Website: macys
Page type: delivery-shipping
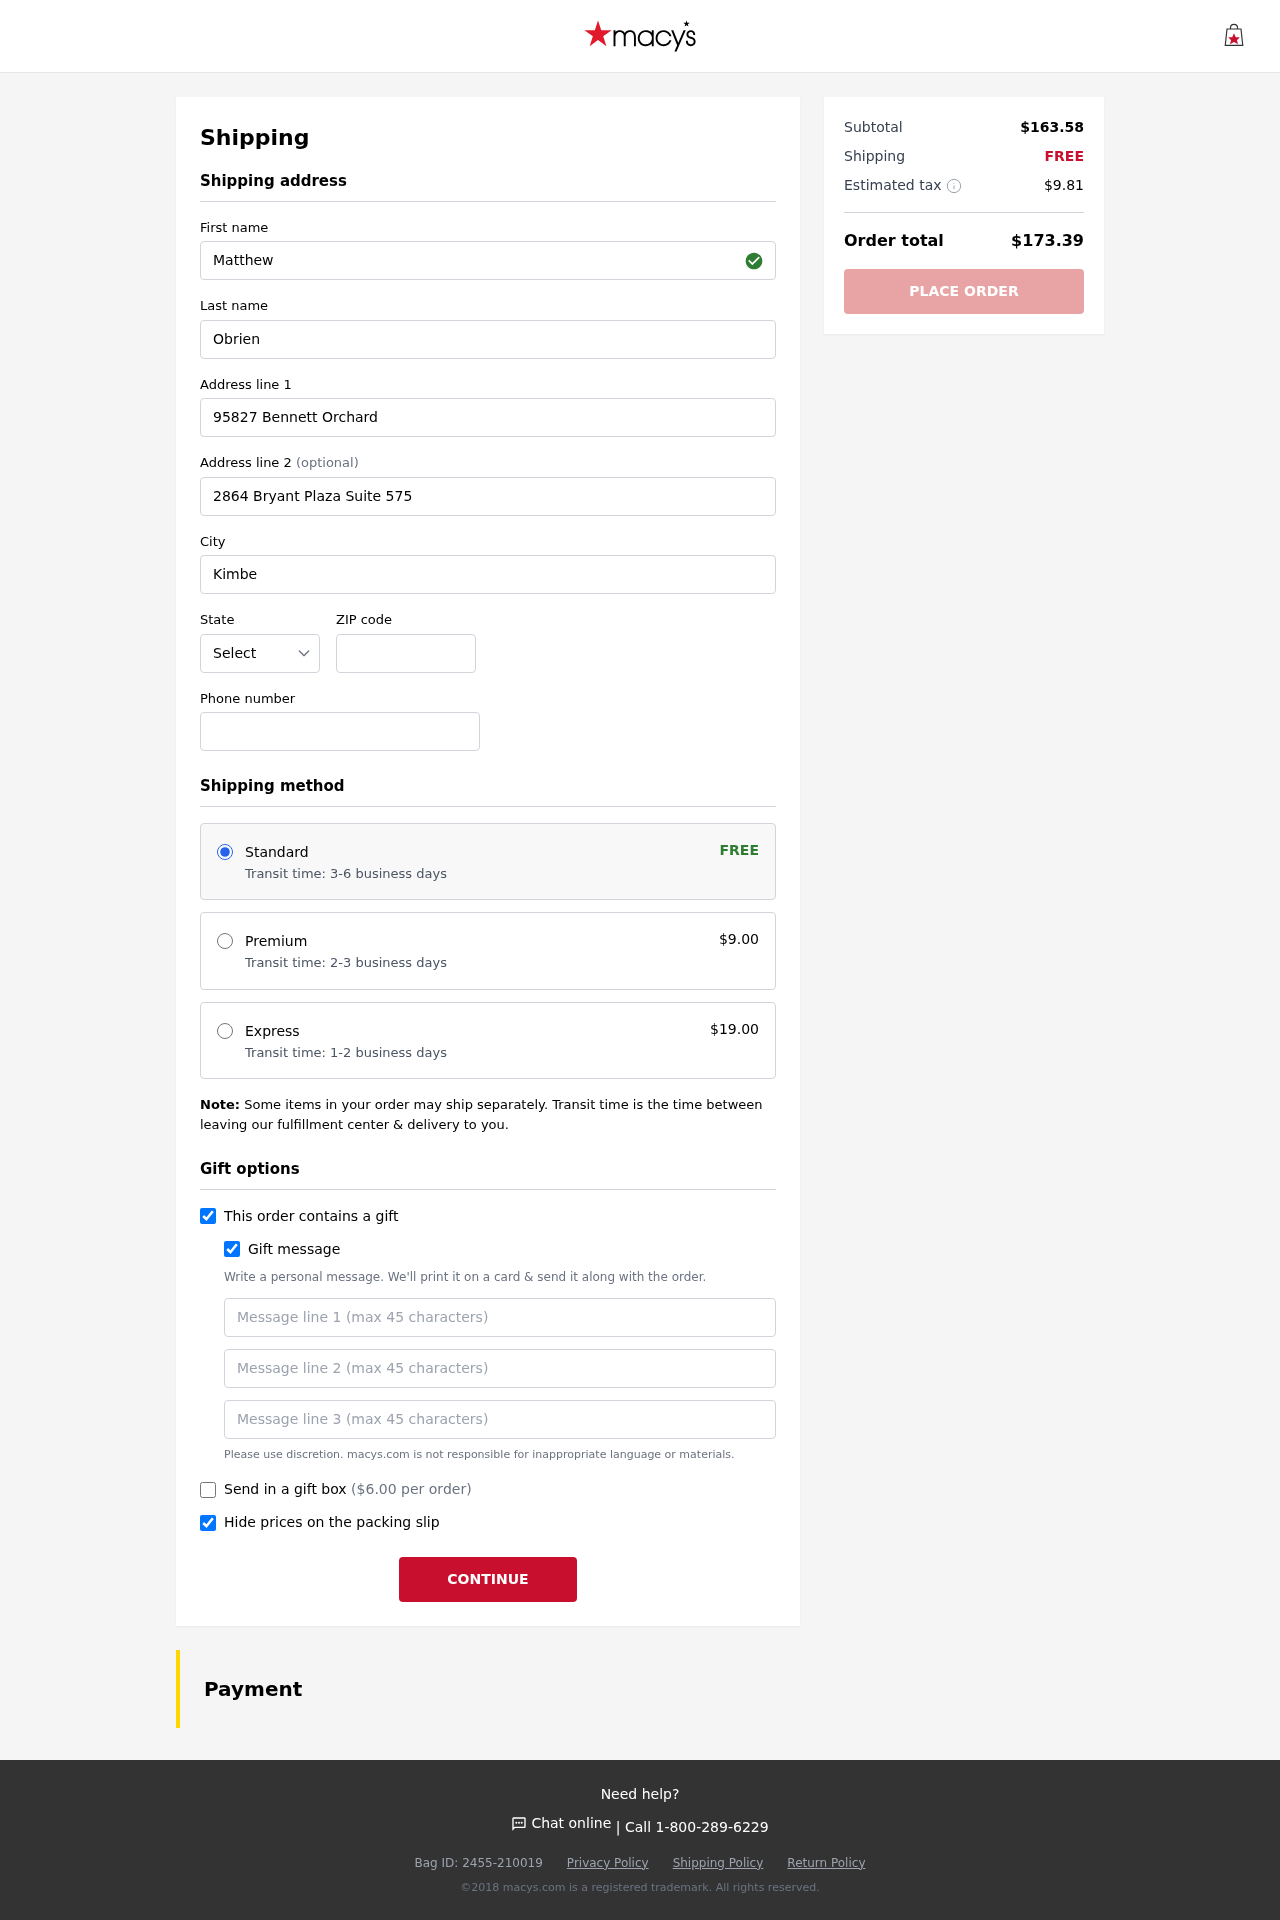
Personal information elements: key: PII_STATE_ABBR
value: WA
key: PII_FIRSTNAME
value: Matthew
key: PII_LASTNAME
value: Obrien
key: PII_STREET
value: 95827 Bennett Orchard
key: PII_STREET2
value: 2864 Bryant Plaza Suite 575
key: PII_CITY
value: Kimberlyborough
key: PII_POSTCODE
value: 03022
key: PII_PHONE
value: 4546590003
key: PII_GIFT_MESSAGE
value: Hey Susan, I thought you’d love this cozy duvet set to brighten up your space! Can’t wait to see how it complements everything else in your home. Enjoy snuggling in style!  Matthew
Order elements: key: ORDER_SHIPPING_STANDARD
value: Transit time: 3-6 business days
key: ORDER_SHIPPING_COST
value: FREE
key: ORDER_SHIPPING_PREMIUM
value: Transit time: 2-3 business days
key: ORDER_SHIPPING_PREMIUM_PRICE
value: $9.00
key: ORDER_SHIPPING_EXPRESS
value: Transit time: 1-2 business days
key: ORDER_SHIPPING_EXPRESS_PRICE
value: $19.00
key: ORDER_GIFT_BOX_PRICE
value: ($6.00 per order)
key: ORDER_SUBTOTAL
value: $163.58
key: ORDER_SHIPPING_COST2
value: FREE
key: ORDER_TAX
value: $9.81
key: ORDER_TOTAL
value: $173.39